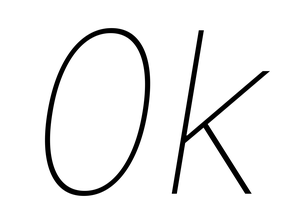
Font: Inter-Italic_Thin_Italic